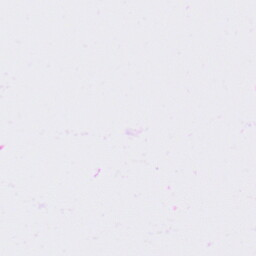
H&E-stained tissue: Lung